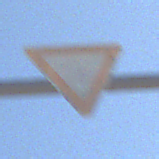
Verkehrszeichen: VorfahrtGewaehren
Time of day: Midday
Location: Outdoor (RoadRail)
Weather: Clear
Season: Summer
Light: Natural